Question: How to correct the formula to be dynamic for all units KB, MB, GB, TB, etc ... It works perfectly for MB and GB but does not work for other units. my formula is:
'''
{=IF(SUM(IF(ISNUMBER(VALUE(LEFT(A1:A10,LEN(A1:A10)-3))+0),VALUE(LEFT(A1:A10,LEN(A1:A10)-3))+0))>=1000,TEXT(SUM(IF(ISNUMBER(VALUE(LEFT(A1:A10,LEN(A1:A10)-3))+0),VALUE(LEFT(A1:A10,LEN(A1:A10)-3))+0))/1024,"0.00")&" GB",TEXT(SUM(IF(ISNUMBER(VALUE(LEFT(A1:A10,LEN(A1:A10)-3))+0),VALUE(LEFT(A1:A10,LEN(A1:A10)-3))+0)),"0.00")&" MB")}
'''

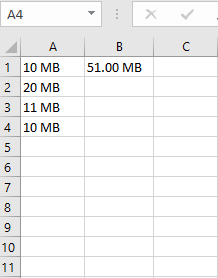
Answer: USE:
'''
=ROUND(SUMPRODUCT(LEFT(A1:A4,FIND(" ",A1:A4)-1)*10^(MATCH(RIGHT(A1:A4,2),{"KB","MB","GB","TB"},0)*3))/(10^(INT((LEN(SUMPRODUCT(LEFT(A1:A4,FIND(" ",A1:A4)-1)*10^(MATCH(RIGHT(A1:A4,2),{"KB","MB","GB","TB"},0)*3)))-1)/3)*3)),2) & " " & INDEX({"KB","MB","GB","TB"},INT((LEN(SUMPRODUCT(LEFT(A1:A4,FIND(" ",A1:A4)-1)*10^(MATCH(RIGHT(A1:A4,2),{"KB","MB","GB","TB"},0)*3)))-1)/3))
'''
<URL>